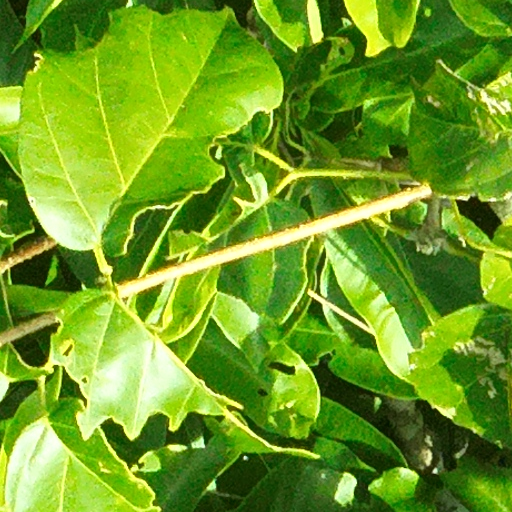
Species: Alseis blackiana
GBIF accepted scientific name: Alseis blackiana
Crown area (m\u00b2): 86.382